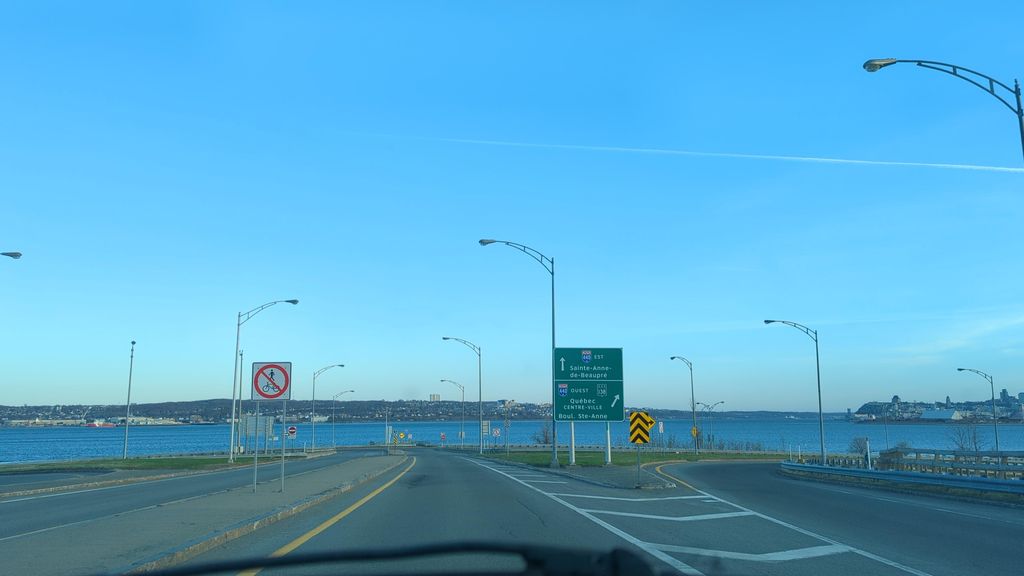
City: quebec_city